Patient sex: M
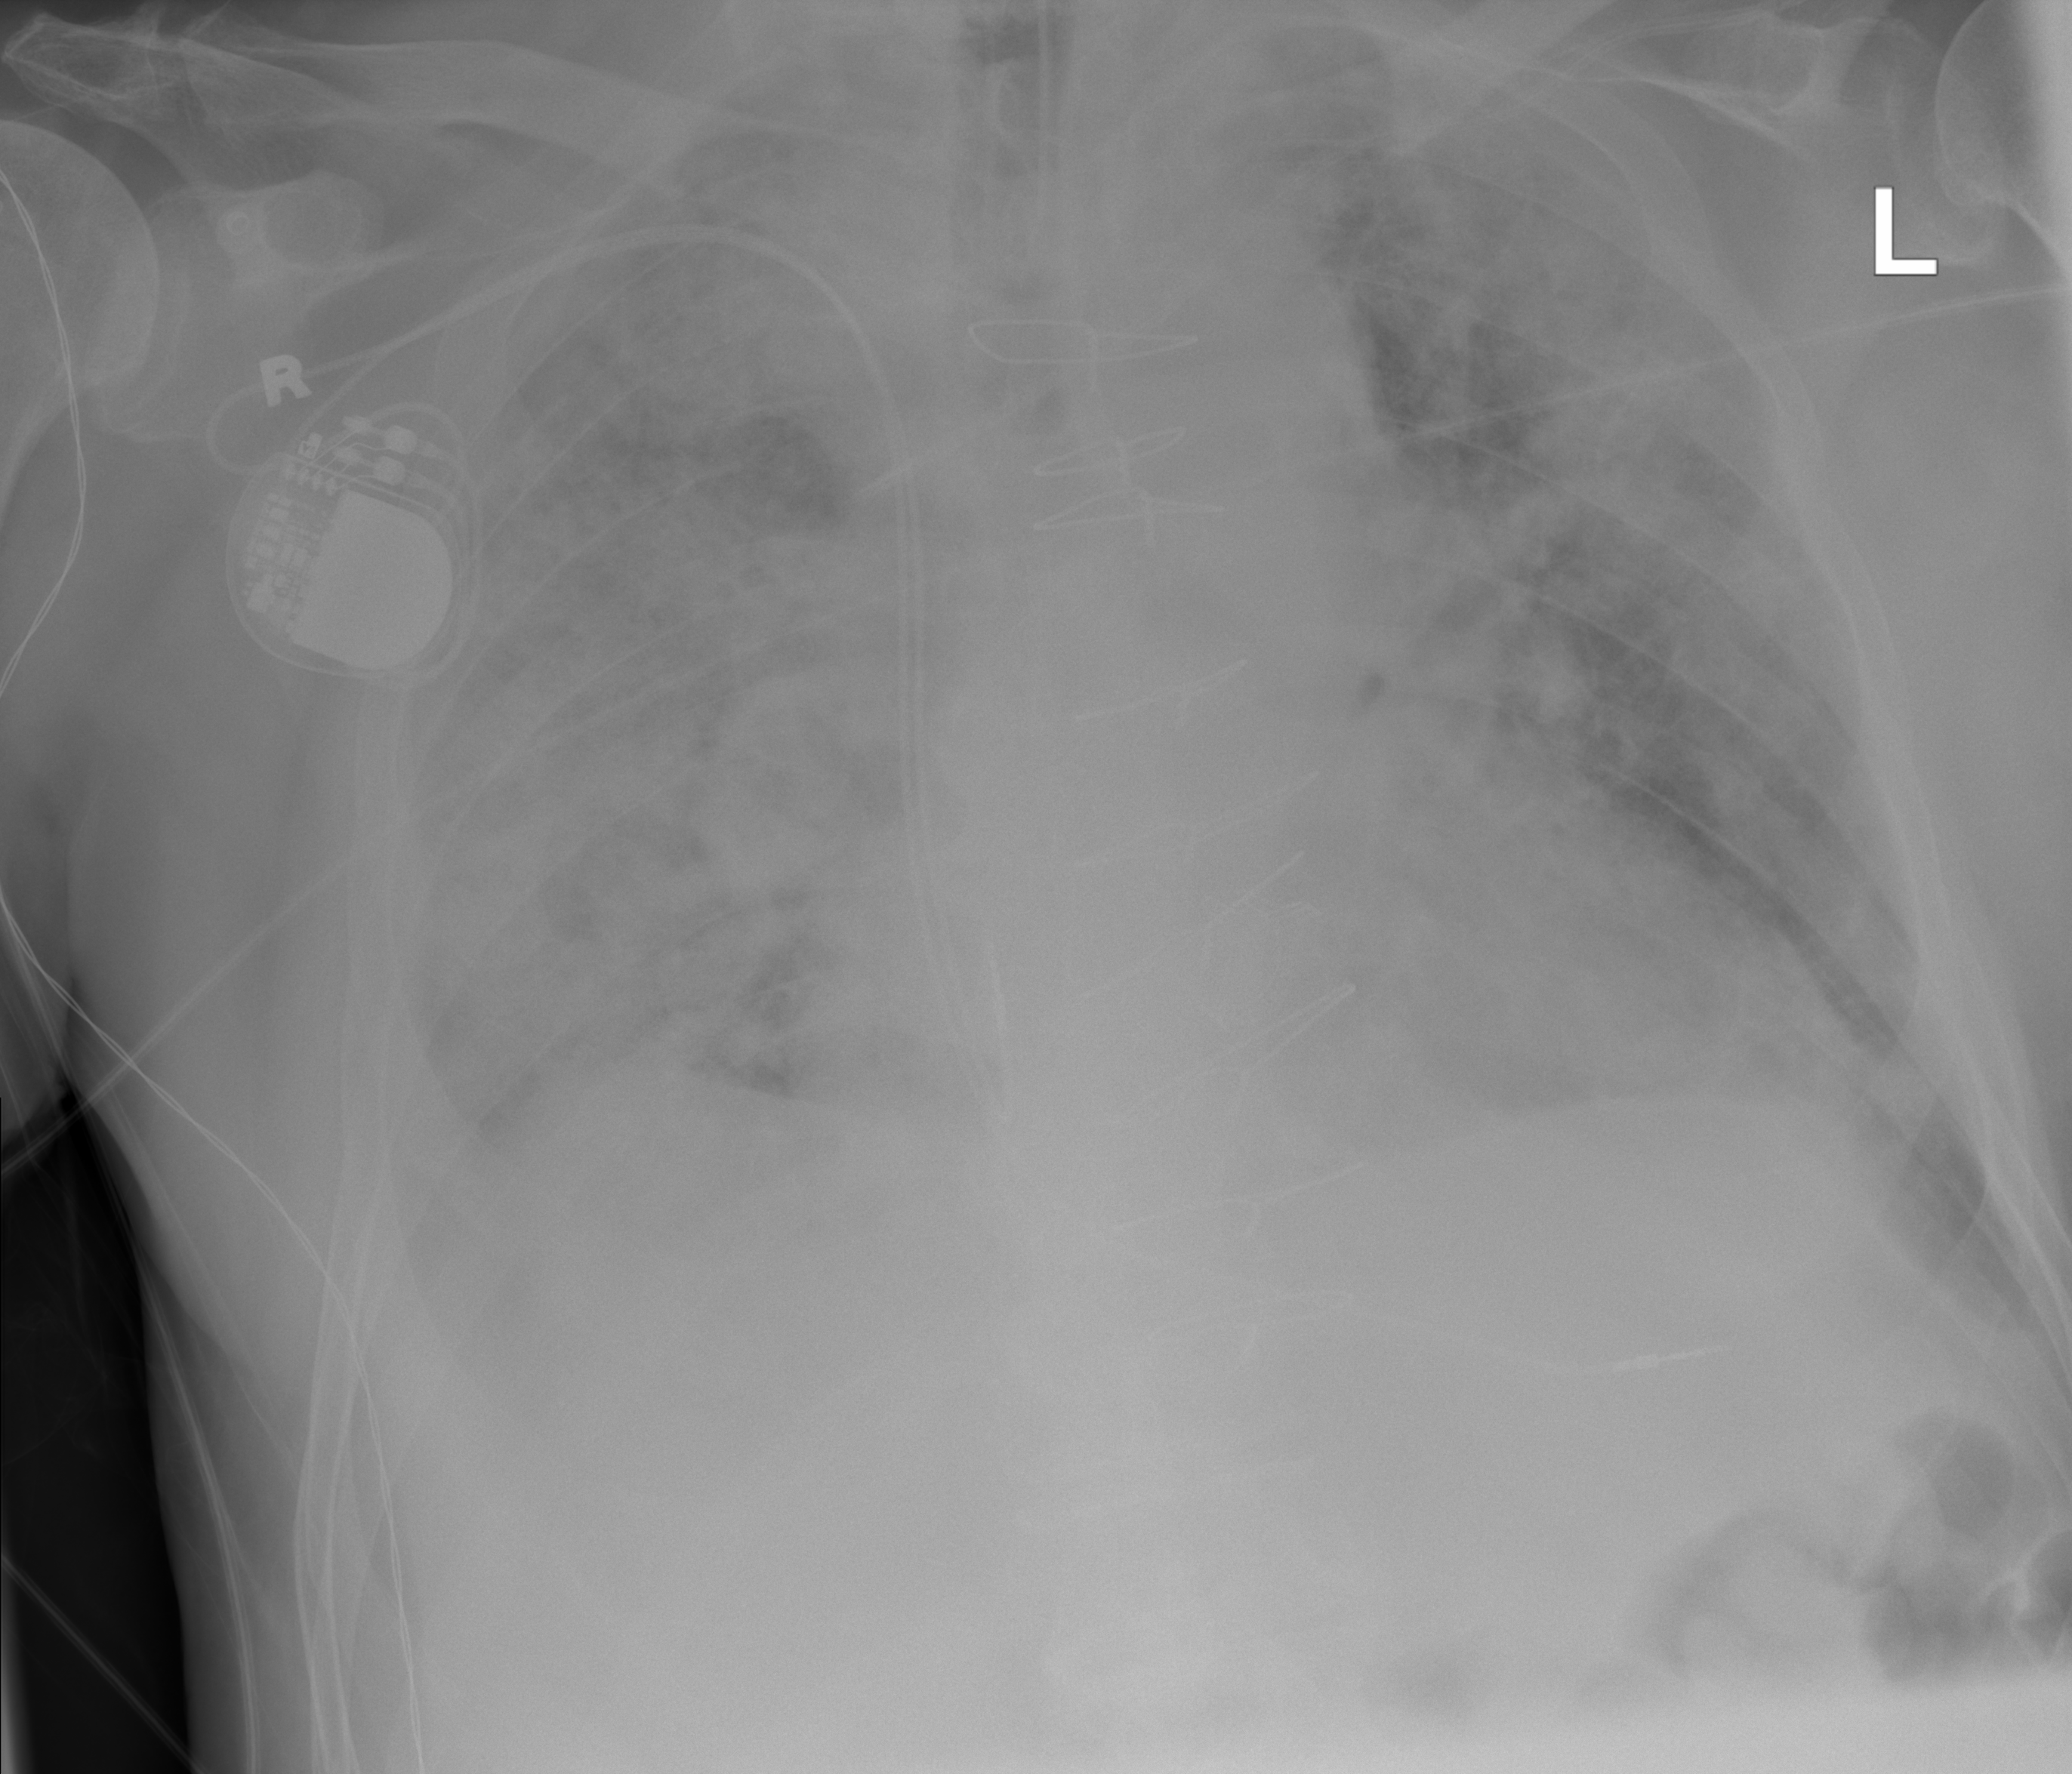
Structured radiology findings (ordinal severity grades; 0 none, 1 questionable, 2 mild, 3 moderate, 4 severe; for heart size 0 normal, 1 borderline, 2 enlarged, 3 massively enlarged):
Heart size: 2
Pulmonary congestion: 3
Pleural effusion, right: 2
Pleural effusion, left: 1
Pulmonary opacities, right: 4
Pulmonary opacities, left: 3
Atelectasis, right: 3
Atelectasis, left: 3